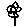
Label: flower